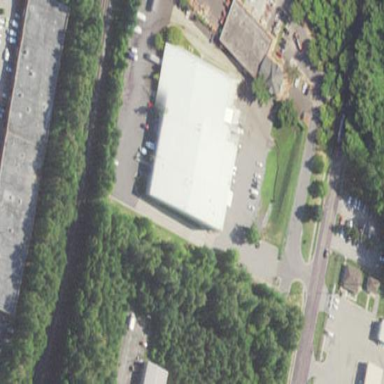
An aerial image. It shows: Warehouse building.